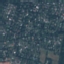
Land use / land cover: Residential